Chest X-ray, AP view. Patient: 75 years old, sex M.
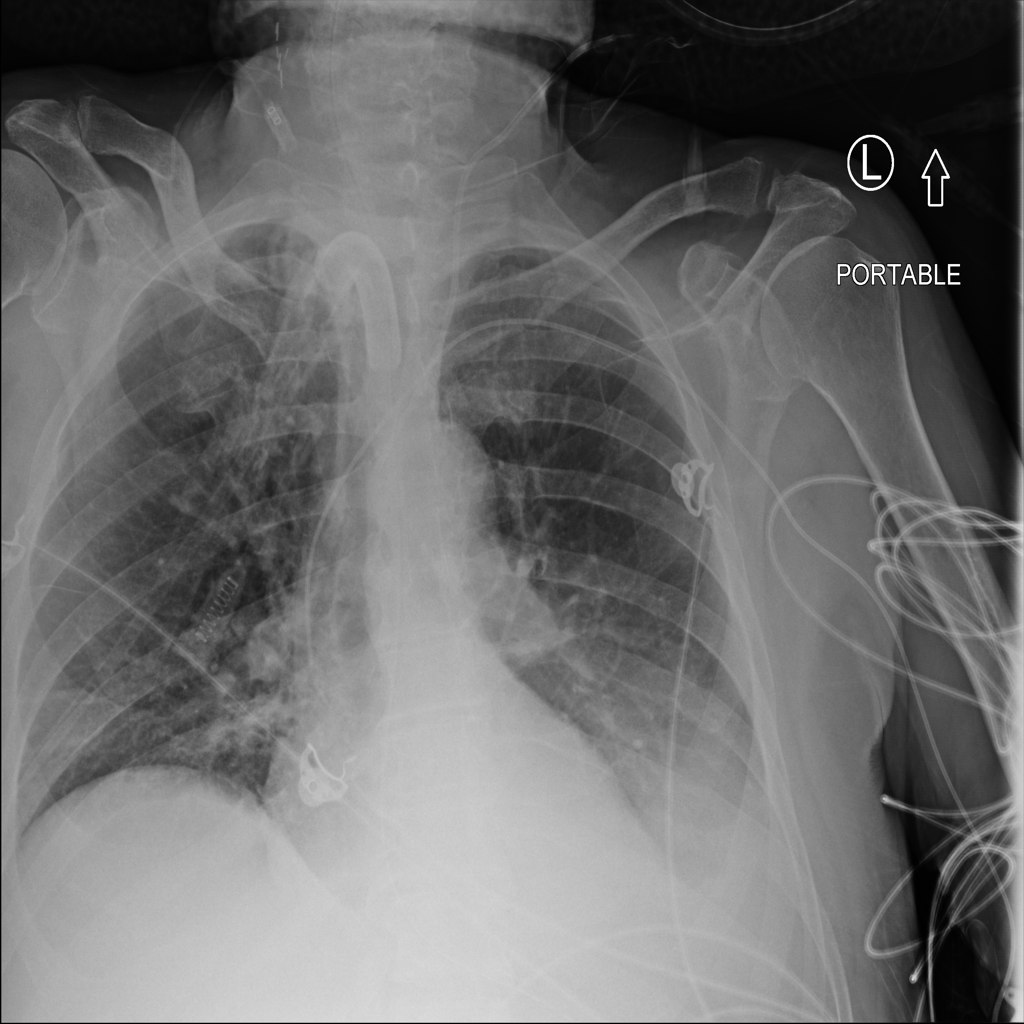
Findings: Atelectasis, Effusion, Infiltration